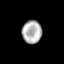
Tissue: skin
Cell type: Epithelial cells
Senescence score: 0.2379
Nuclear area (px): 441
Mean DAPI intensity: 177.617